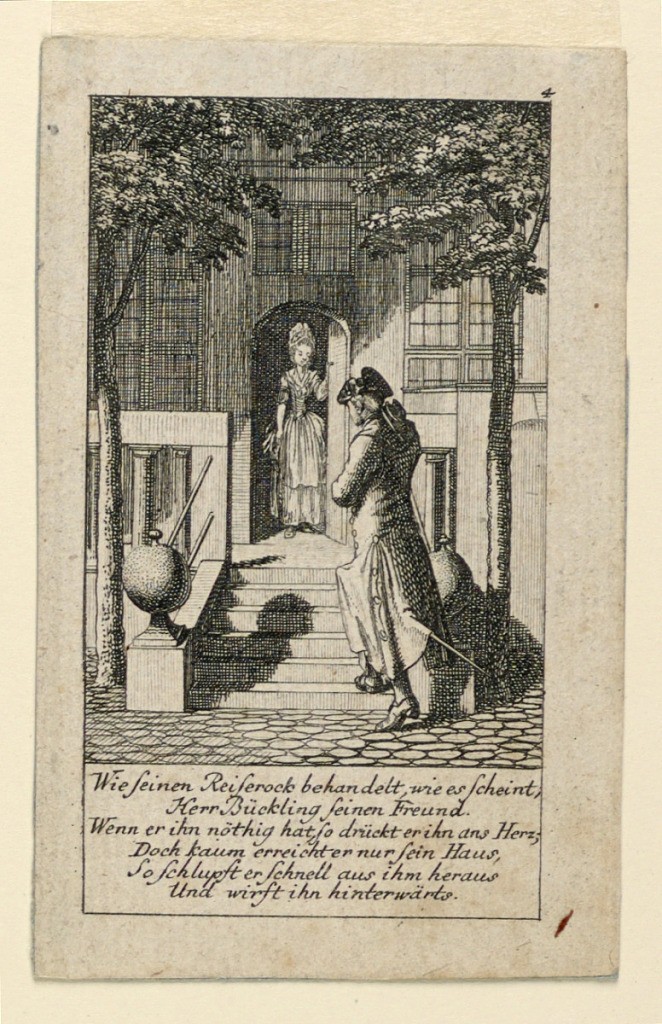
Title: The Hypocritical Friend, Illustration for "Königl: Grosbrit [anische] Genealogischer Kalender auf das 1780 Jahr Lauenberg bey J.G. Berenberg"
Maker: Daniel Nikolaus Chodowiecki, German, 1726 - 1801
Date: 1779
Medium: Stipple and line engraving on paper
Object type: Print
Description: A young man returning to his house. His wife awaits him in the door. The poem says that someone treats his friend as an overcoat. When he needs it he puts it close to his hear, but as soon as he comes home he throws it away.